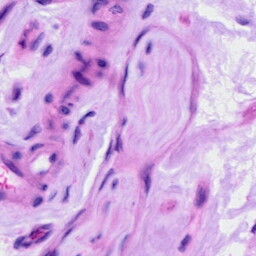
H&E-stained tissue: Ovarian